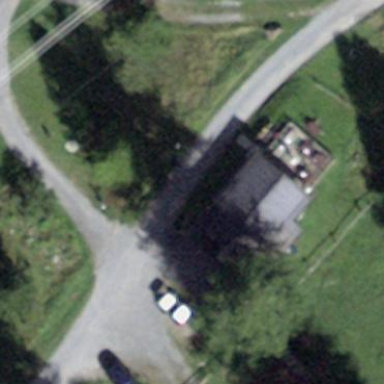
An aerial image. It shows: Restaurant in building.